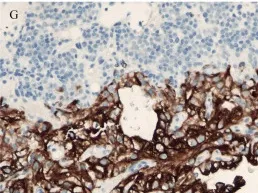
(G) Positive cytokeratin-8 immunostaining was observed in myeloma (x200).
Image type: pathology (immunostaining)